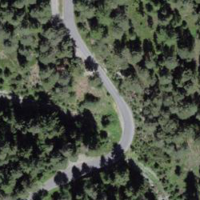
EUNIS habitat code: 43
Species observed at this site:
Cyaniris semiargus
Lasiommata maera